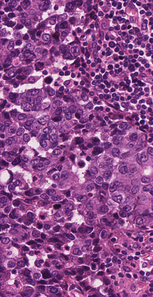
Tumor epithelial tissue: yes
Tumor-associated stroma tissue: yes
Normal tissue: no